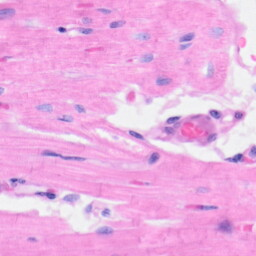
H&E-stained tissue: Heart